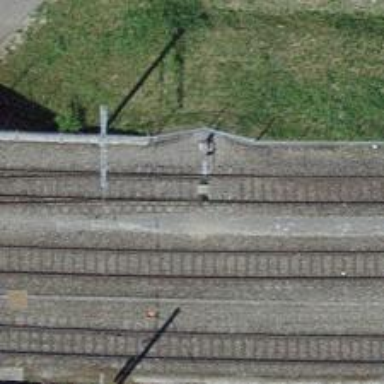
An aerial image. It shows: Railway switch.